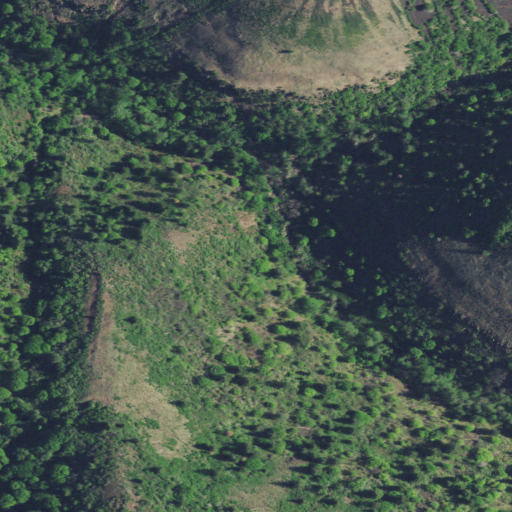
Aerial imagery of valley in Idaho named Pickle Canyon containing evergreen forest, shrub, and grassland